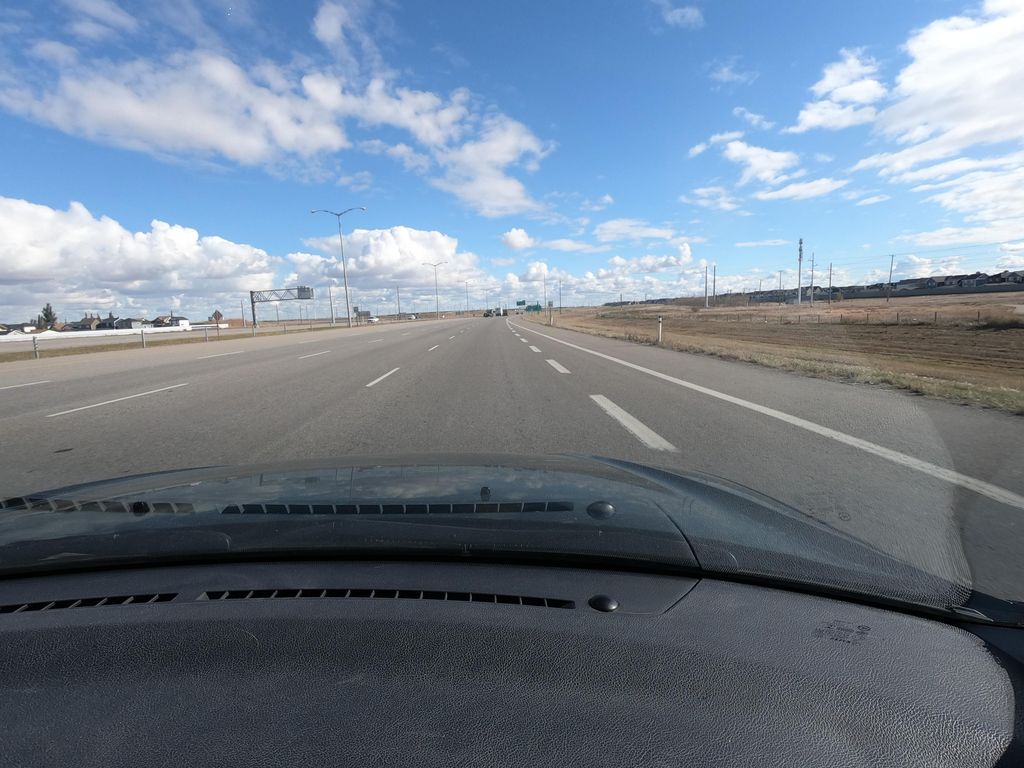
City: calgary